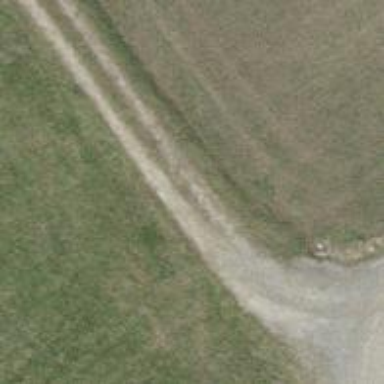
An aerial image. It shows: Track road with grade4 tracktype.